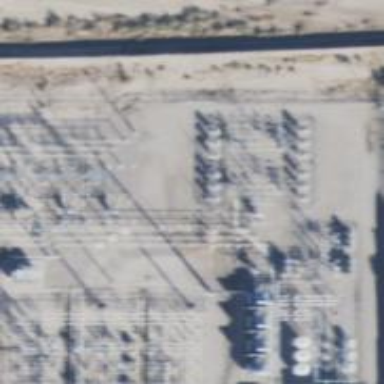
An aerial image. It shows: Switch for power supply.